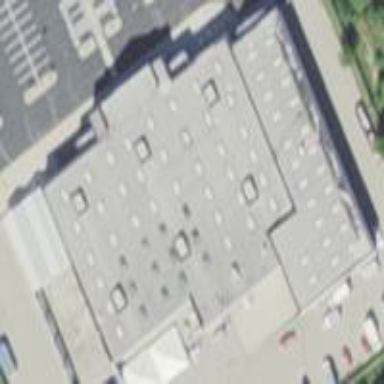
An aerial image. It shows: Commercial building.